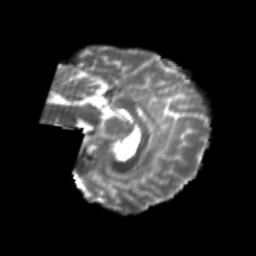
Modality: T2w
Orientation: sagittal
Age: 22
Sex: female
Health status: healthy
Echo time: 0.074 s